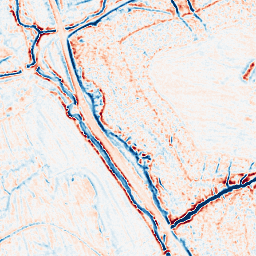
Category: edge_preserving
Decomposition family: bilateral
Decomposition parameters: d: 9
sigma_color: 150
sigma_space: 50
Upsampling method: linear_exact
Upsampling parameters: scale: 4
Upsampling scale: 4